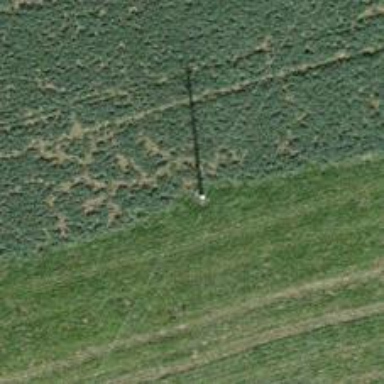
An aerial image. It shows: Power pole.